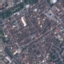
Land use / land cover: Residential